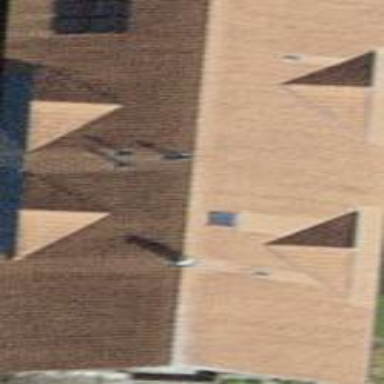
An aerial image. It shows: Gabled building with roof made of roof tiles.